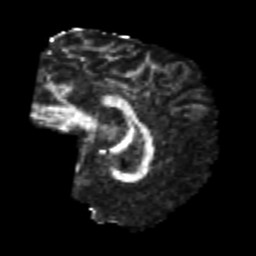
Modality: FA
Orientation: sagittal
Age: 23
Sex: male
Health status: healthy
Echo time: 0.074 s